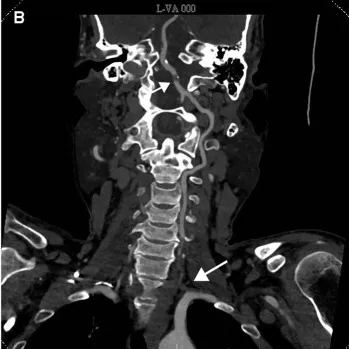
Pre- and post-treatment CT evaluation of the patient. (B) Cervical and cerebral CT angiography (CTA) showed proximal occlusion with a non-tapered stump (white arrow) and distal severe stenosis of the left vertebral artery.
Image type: radiology (ct)